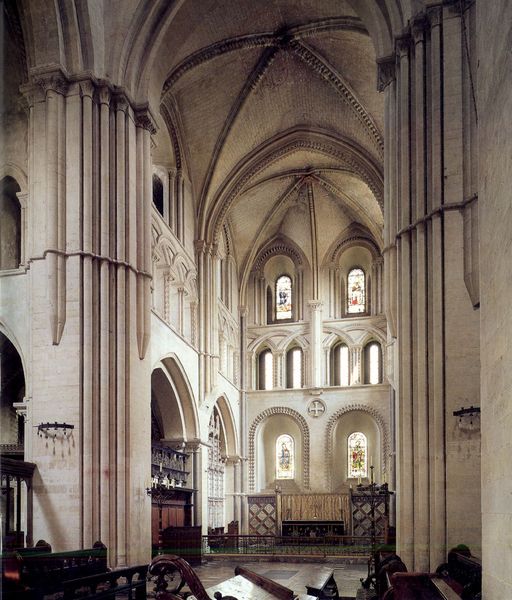
Titel: St Cross (The Hospital of St Cross), Winchester
Standort: Winchester (EU - GB)
Schlagwörter: fenster, holz, marmor, pfeiler, säulen, stein, innenraum, gitter, kirche, leuchte, gotik, balkon, bank, rundbogen, kerzen, foto, gewölbe, kreuz, rippen, beten, altar, bänke, mittelschiff, orgel, bündelpfeiler, dienste, rippengewölbe, spitzbogen, romanik, chor, gothisch, kreut, naos, chorraum